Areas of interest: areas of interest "Media Organization"
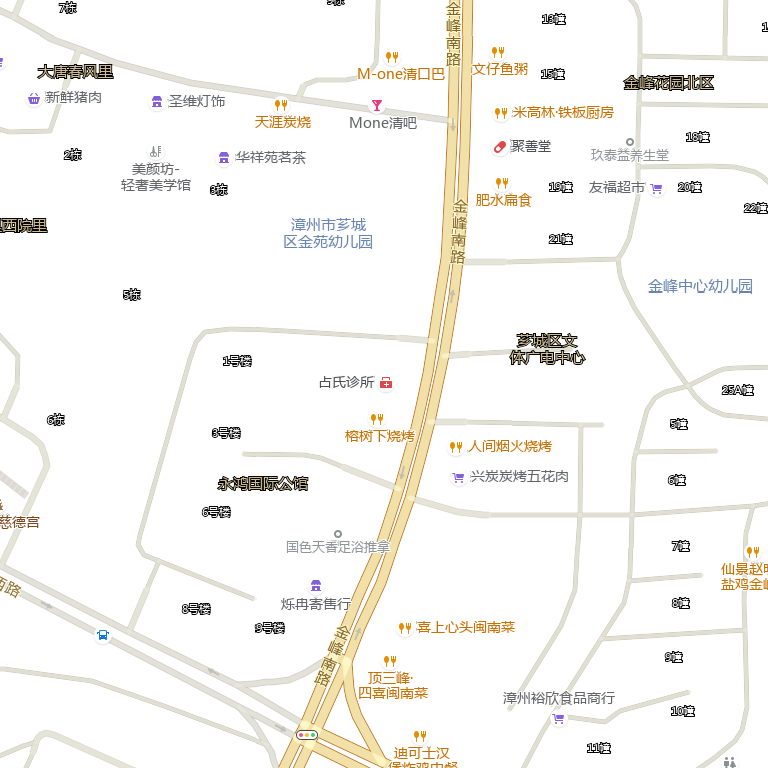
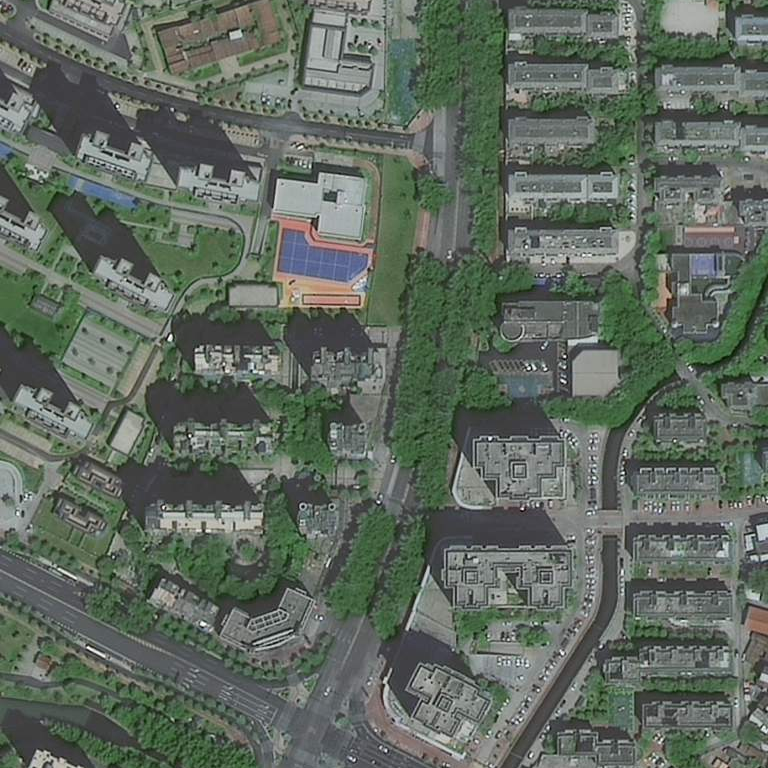